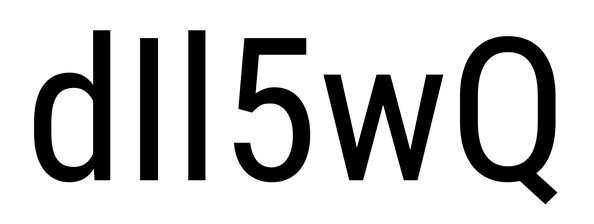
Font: Roboto_Condensed_Regular